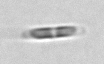
Label: pennate